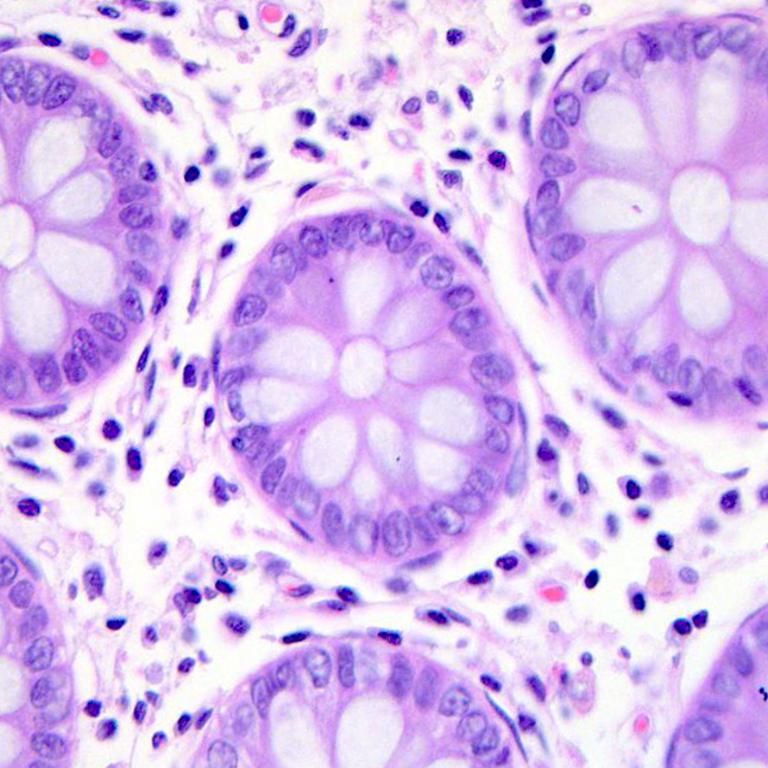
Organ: colon
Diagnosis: benign